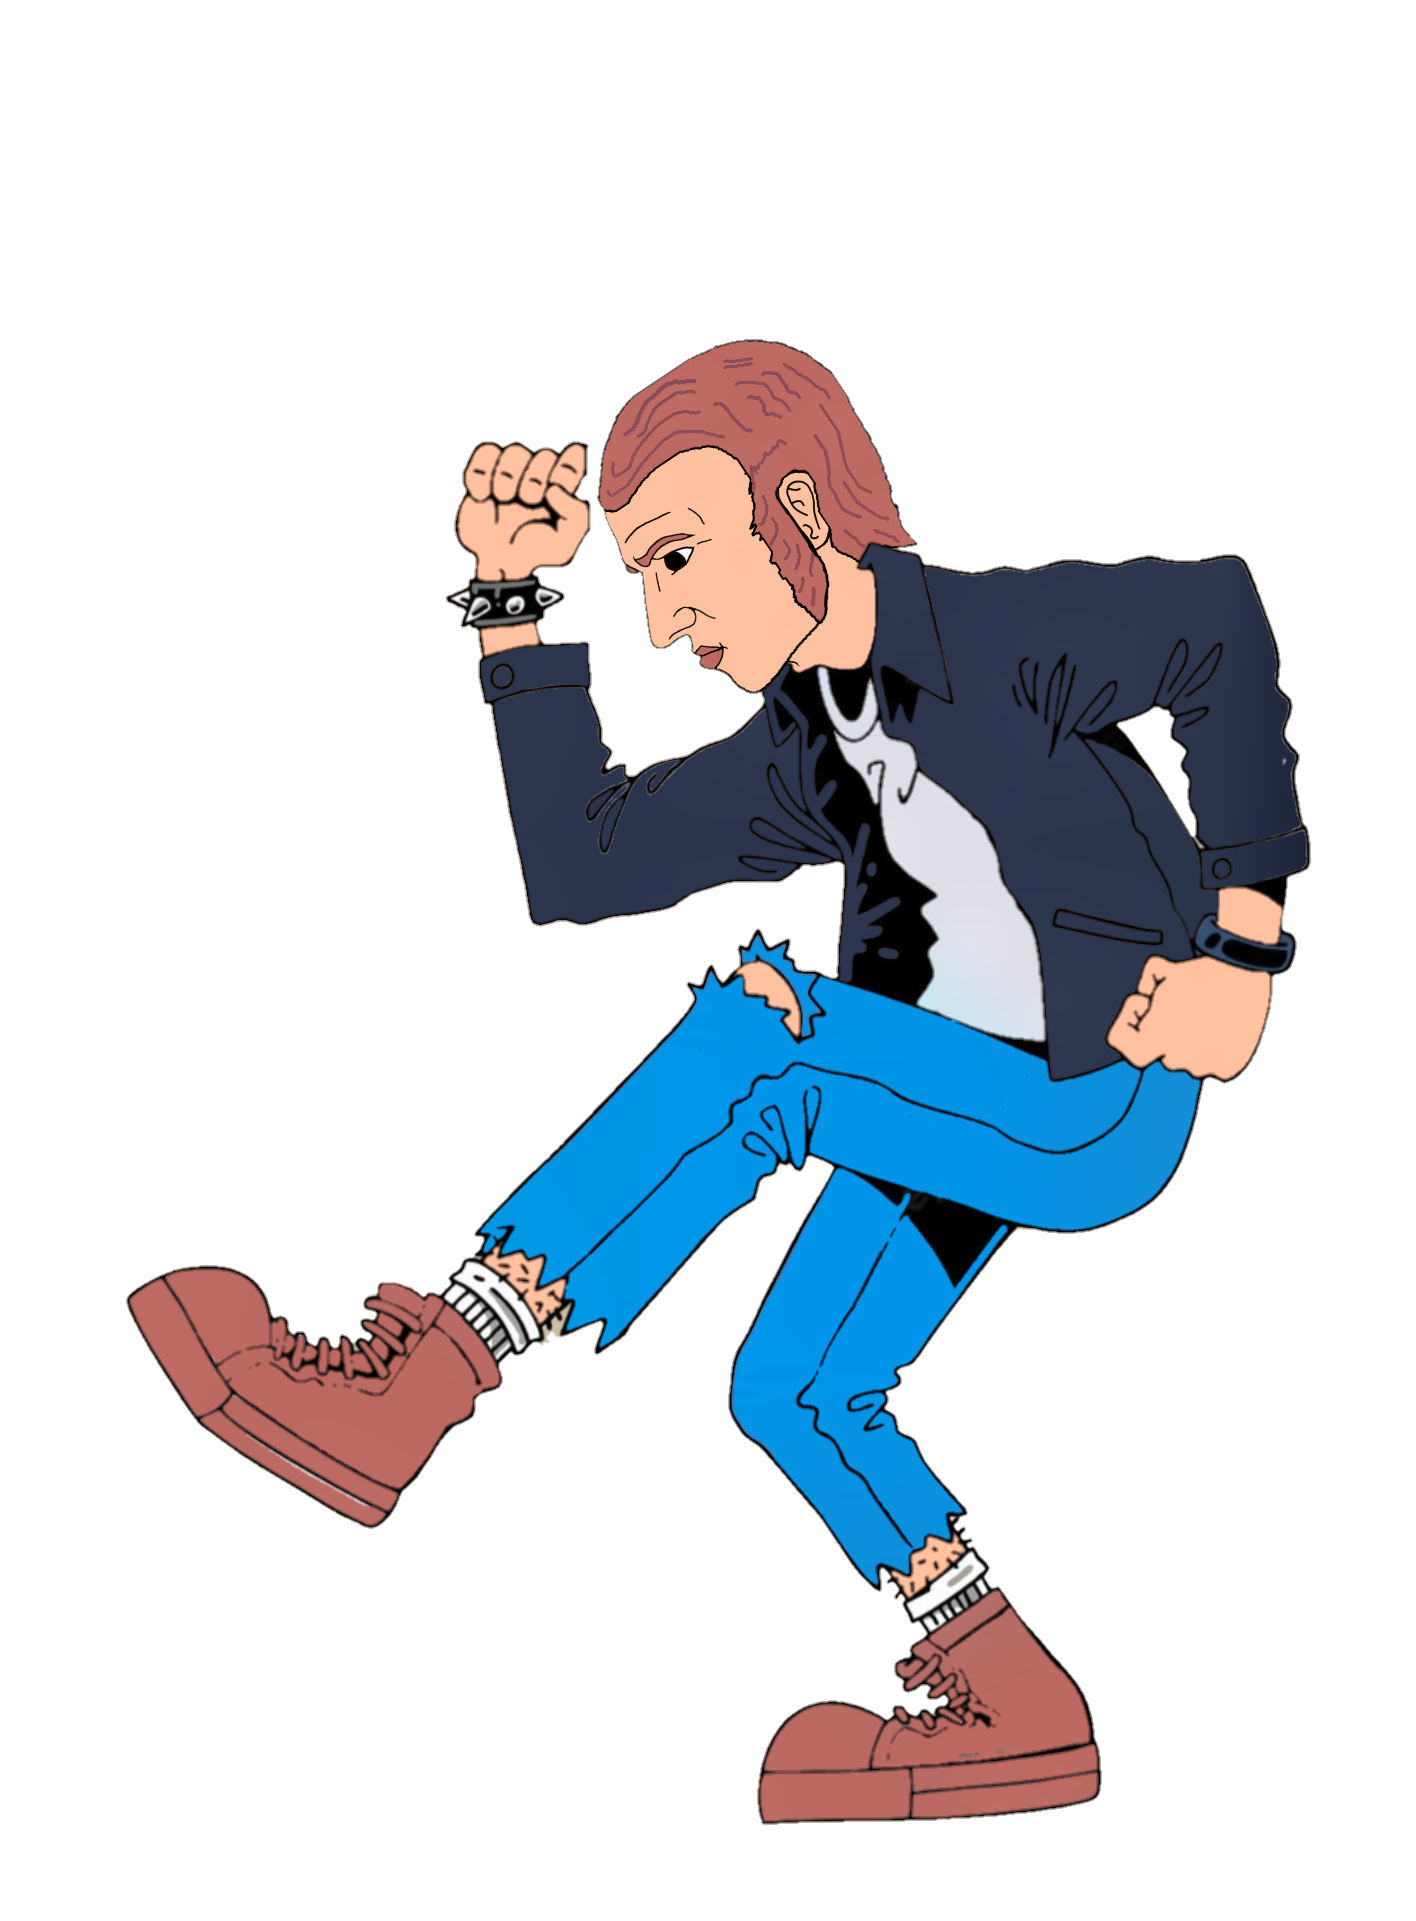
Label: 4_Yes_Chad